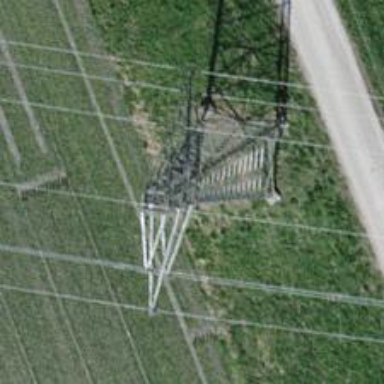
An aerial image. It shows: Lattice structure tower used for power transmission.